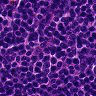
Metastatic tissue present: no